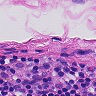
Metastatic tissue present: no